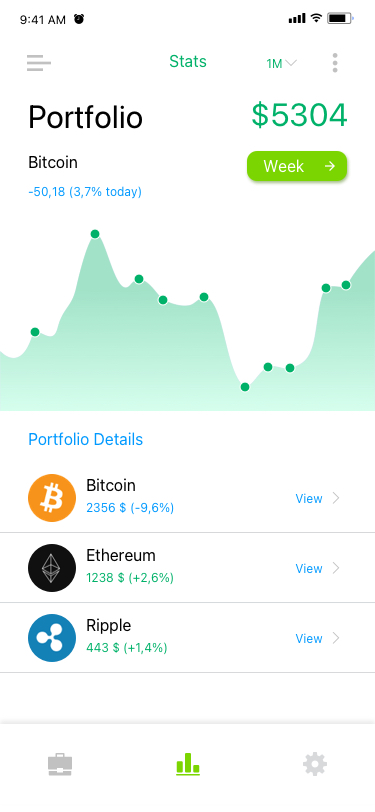
Text in this UI design:
Bitcoin
2356 $ (-9,6%)
View
Ethereum
1238 $ (+2,6%)
View
Ripple
443 $ (+1,4%)
View
Stats
1M
Portfolio
Bitcoin
-50,18 (3,7% today)
$5304
Portfolio Details
9:41 AM